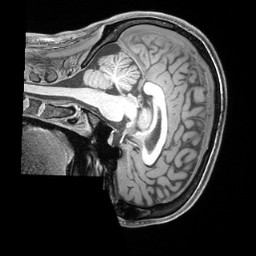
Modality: T1w
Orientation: sagittal
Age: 29
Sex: female
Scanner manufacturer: siemens
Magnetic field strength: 3 T
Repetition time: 2.4 s
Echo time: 0.00224 s